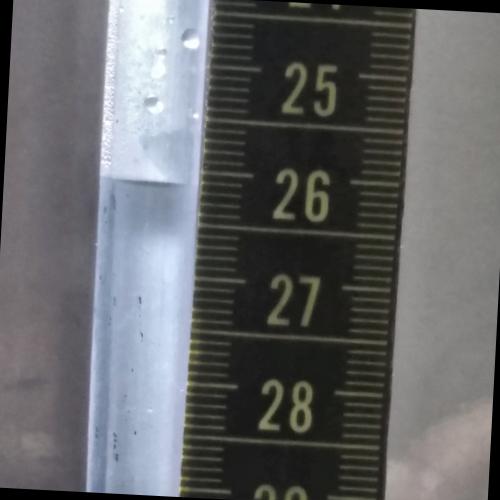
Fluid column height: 26.1 cm